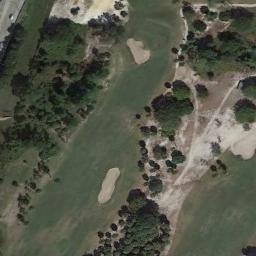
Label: golf_course